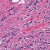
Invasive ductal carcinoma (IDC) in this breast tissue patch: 0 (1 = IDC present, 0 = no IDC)